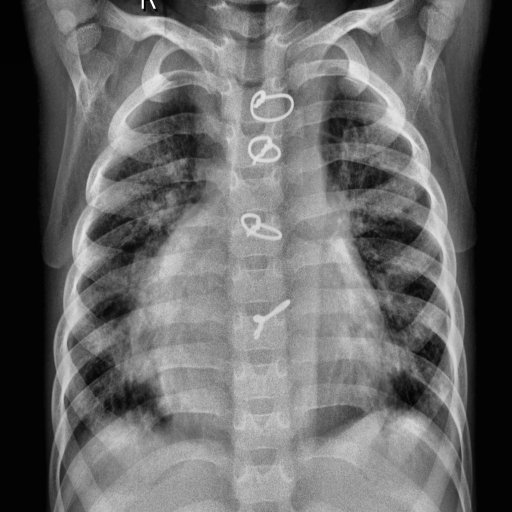
Finding: PNEUMONIA